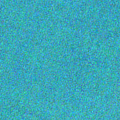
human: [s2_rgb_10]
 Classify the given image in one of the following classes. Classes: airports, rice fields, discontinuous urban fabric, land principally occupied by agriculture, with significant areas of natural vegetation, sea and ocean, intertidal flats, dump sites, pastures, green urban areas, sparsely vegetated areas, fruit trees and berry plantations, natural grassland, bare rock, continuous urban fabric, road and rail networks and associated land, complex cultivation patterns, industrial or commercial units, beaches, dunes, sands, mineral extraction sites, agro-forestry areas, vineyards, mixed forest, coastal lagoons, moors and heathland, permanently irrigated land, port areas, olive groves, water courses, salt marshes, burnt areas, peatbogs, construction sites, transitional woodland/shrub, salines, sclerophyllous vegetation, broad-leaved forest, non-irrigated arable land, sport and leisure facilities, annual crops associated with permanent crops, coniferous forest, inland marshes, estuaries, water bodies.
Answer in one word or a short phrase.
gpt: sea and ocean